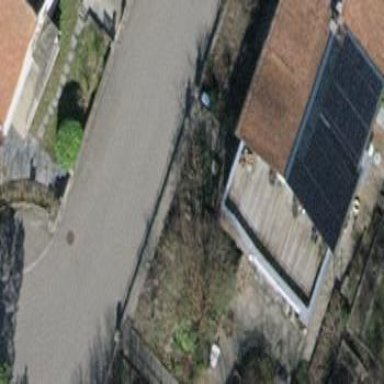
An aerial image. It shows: Building with tile roof.